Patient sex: F
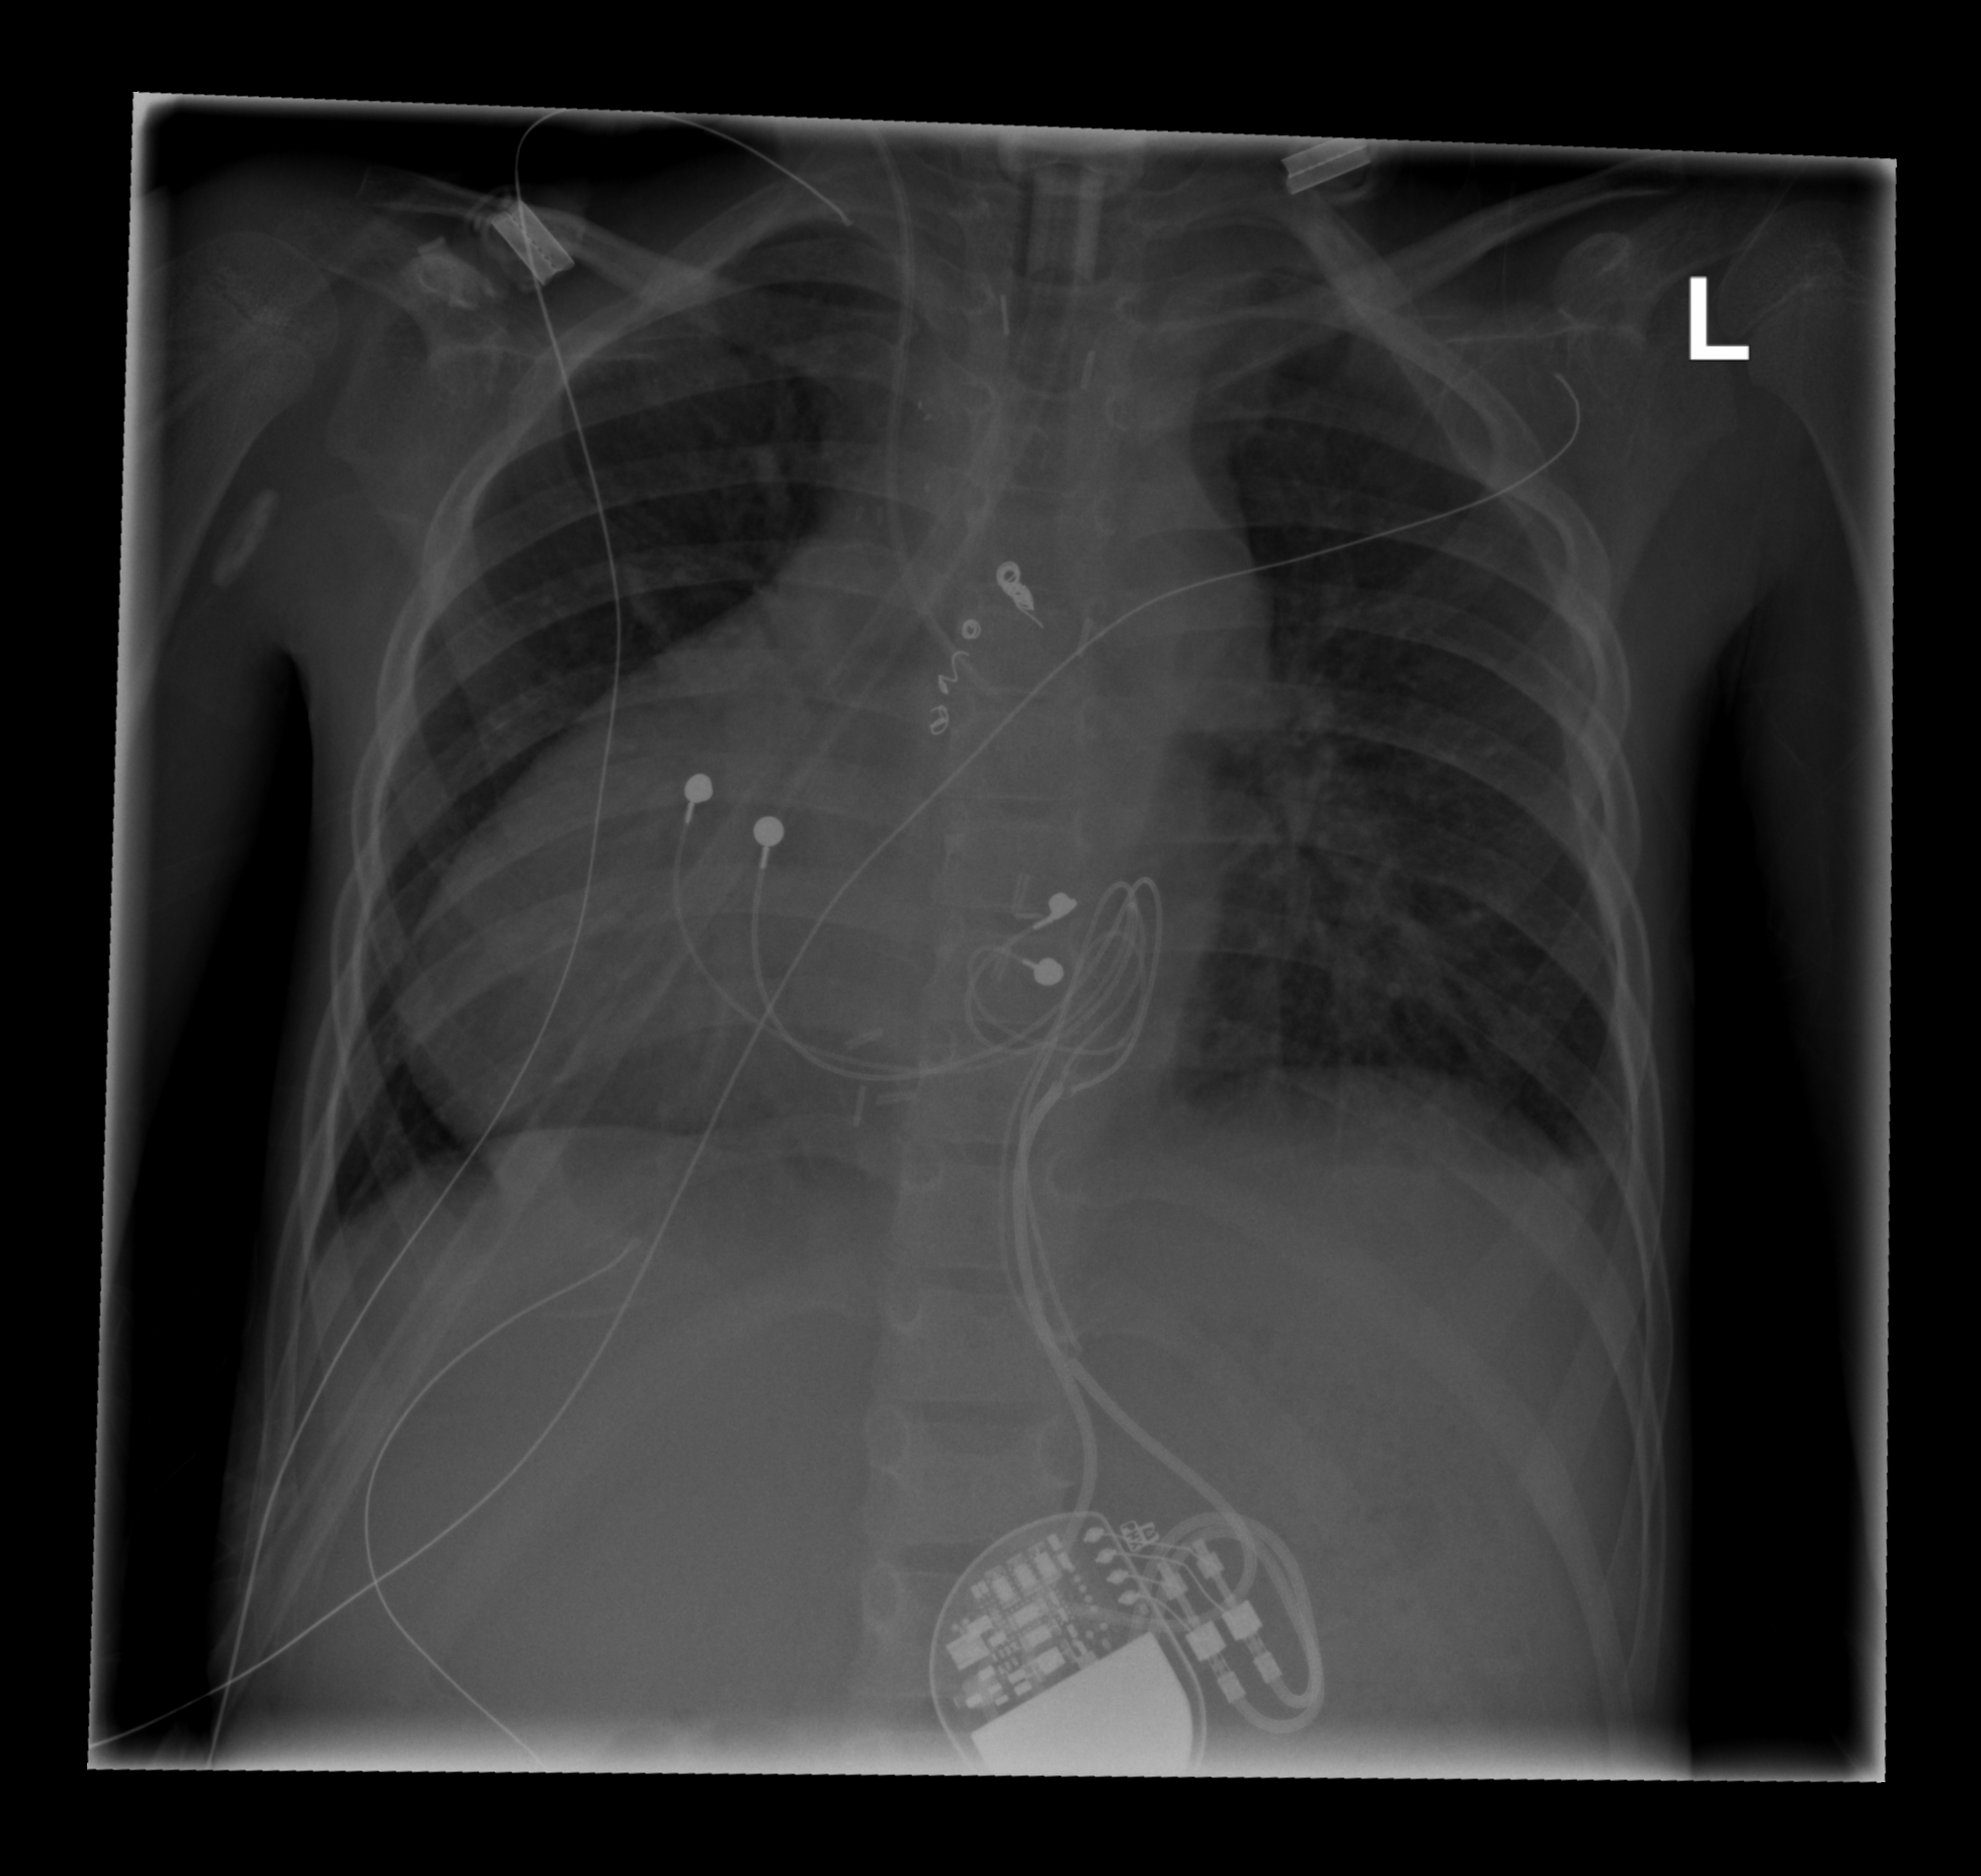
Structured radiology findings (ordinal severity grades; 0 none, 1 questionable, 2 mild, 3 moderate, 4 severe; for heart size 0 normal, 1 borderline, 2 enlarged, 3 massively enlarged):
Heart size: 1
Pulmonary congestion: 2
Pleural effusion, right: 0
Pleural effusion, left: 0
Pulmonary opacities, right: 0
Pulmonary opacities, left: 1
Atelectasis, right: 2
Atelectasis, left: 2